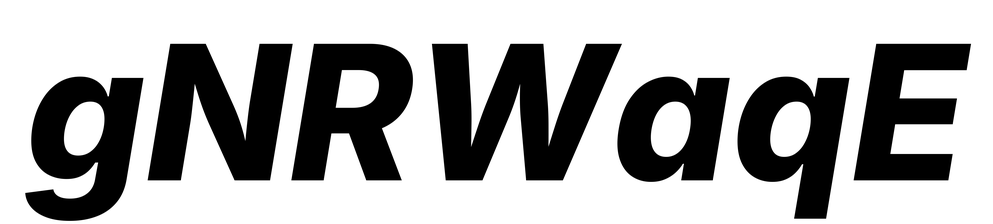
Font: Inter-Italic_ExtraBold_Italic